Field crop: maize
Growth stage: 2
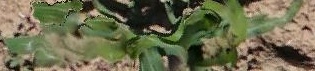
Species: maize